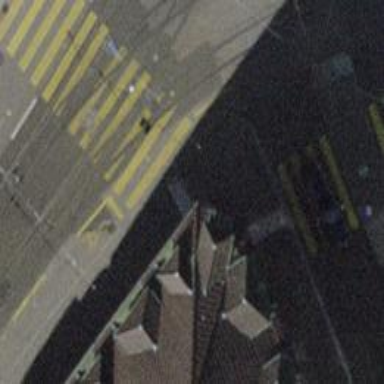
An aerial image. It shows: Kerb barrier.